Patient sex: M
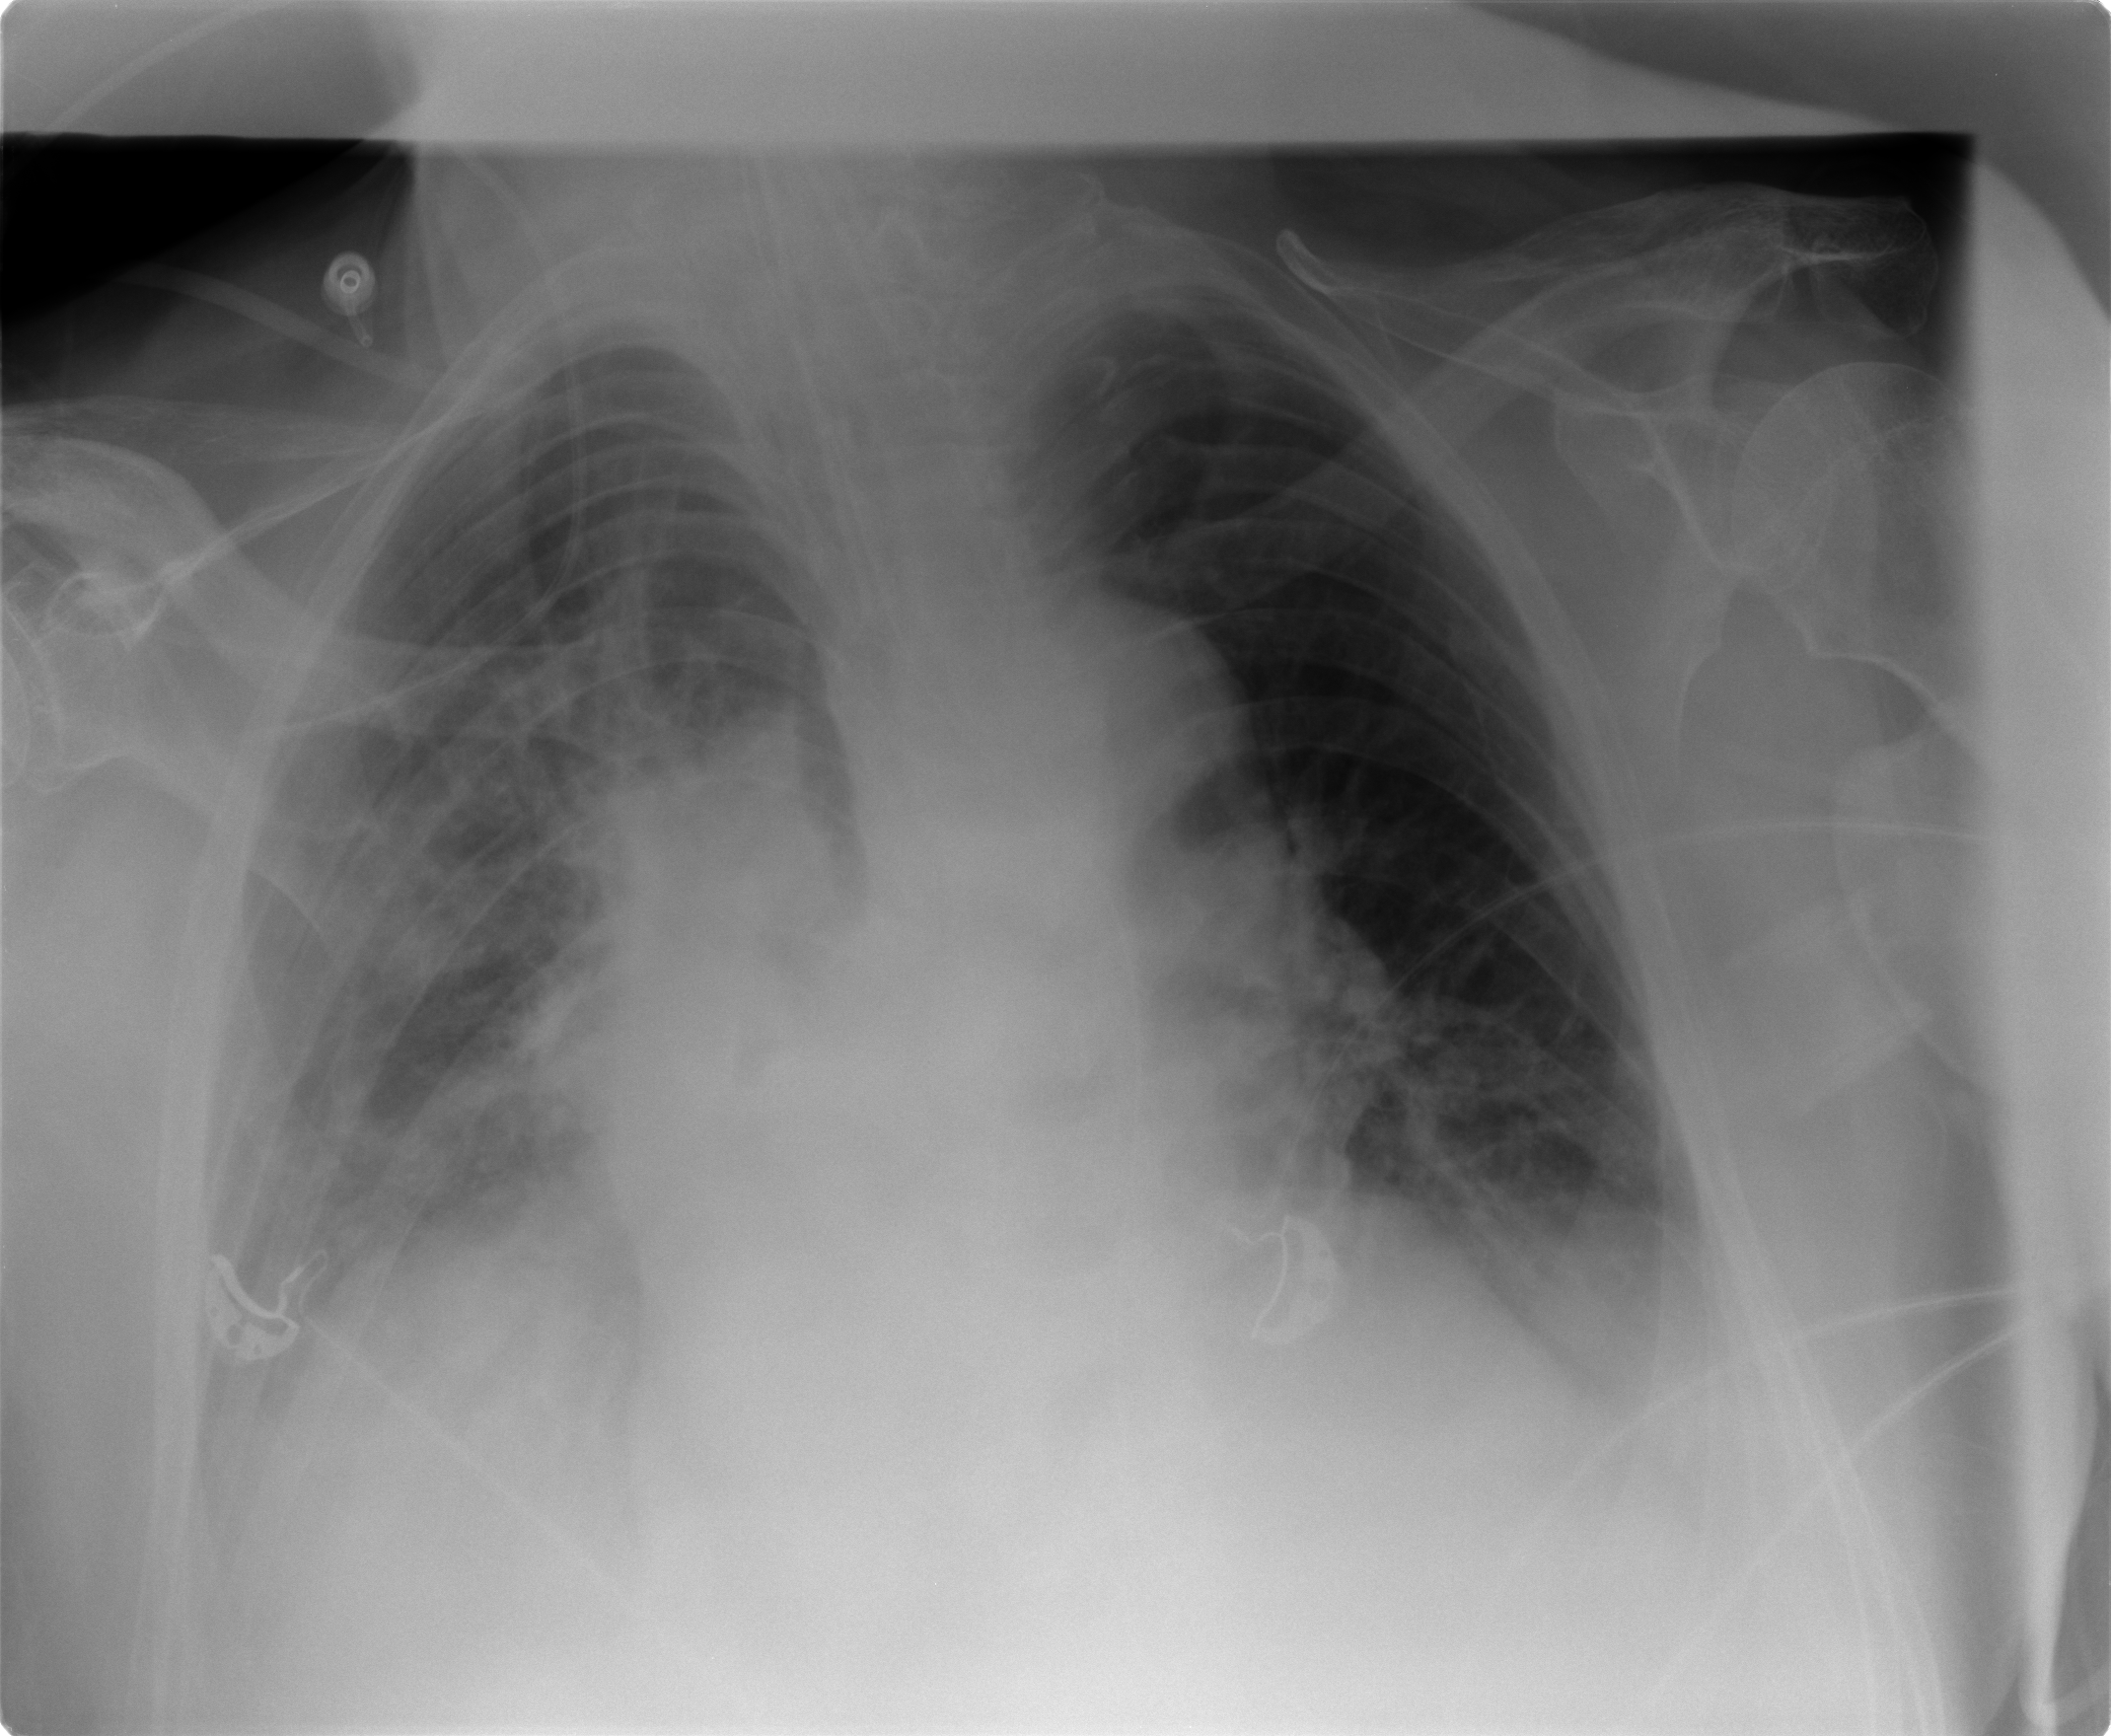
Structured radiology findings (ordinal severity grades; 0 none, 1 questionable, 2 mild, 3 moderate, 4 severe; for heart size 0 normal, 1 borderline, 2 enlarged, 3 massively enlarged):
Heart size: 2
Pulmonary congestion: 1
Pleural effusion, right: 2
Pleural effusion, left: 2
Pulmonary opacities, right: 3
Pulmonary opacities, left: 0
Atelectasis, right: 3
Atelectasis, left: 2